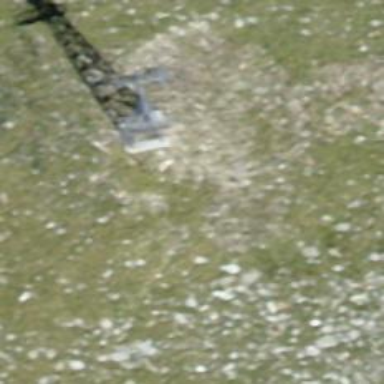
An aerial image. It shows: Pylon used for aerialway.